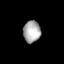
Tissue: lung
Cell type: Endothelial cells
Senescence score: 0.5912
Nuclear area (px): 375
Mean DAPI intensity: 168.608